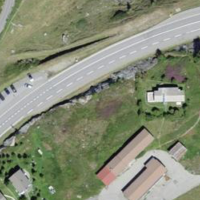
EUNIS habitat code: 54
Species observed at this site:
Vanessa cardui
Eryngium alpinum
Cupido minimus